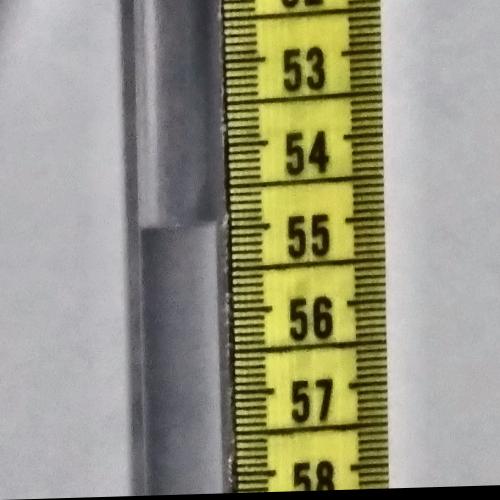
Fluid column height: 54.9 cm